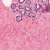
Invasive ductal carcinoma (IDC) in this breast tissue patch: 0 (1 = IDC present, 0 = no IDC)